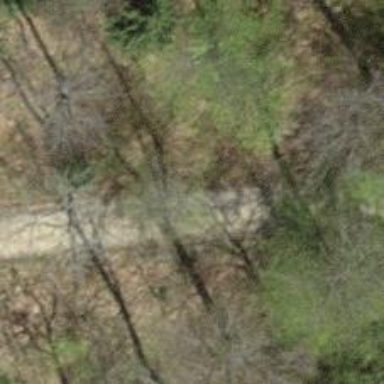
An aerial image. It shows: Gravel track with grade2 quality.